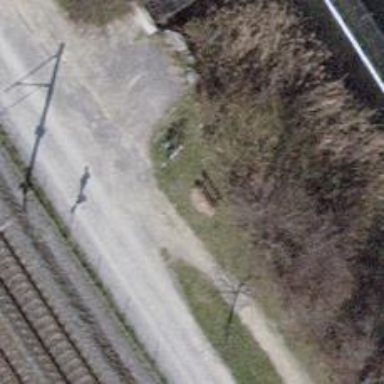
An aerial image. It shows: Brown bench.